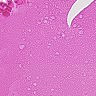
Metastatic tissue present: no